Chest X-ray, AP view. Patient: 60 years old, sex M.
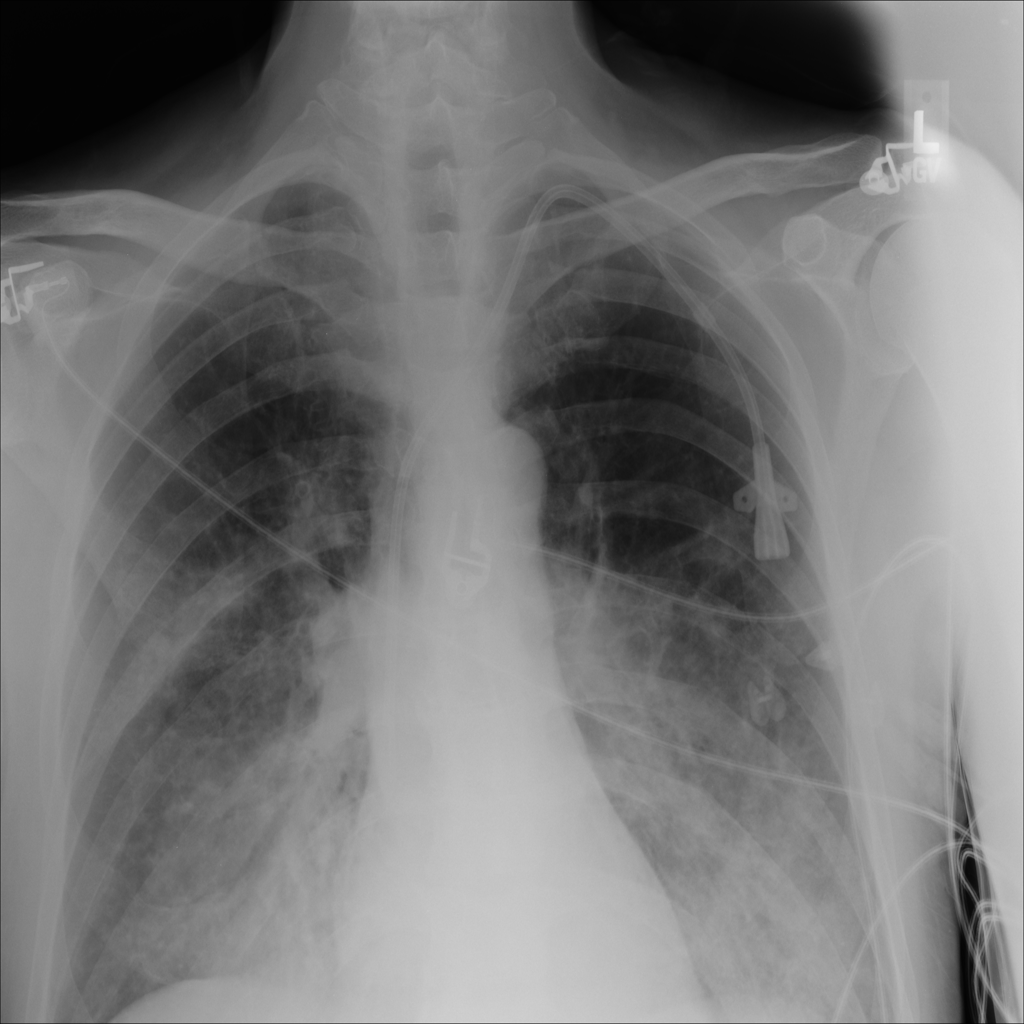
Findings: No Finding